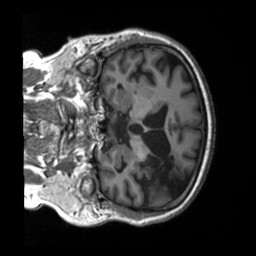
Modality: T1w
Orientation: coronal
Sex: female
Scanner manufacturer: siemens
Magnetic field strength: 3 T
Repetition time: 2.3 s
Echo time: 0.00226 s